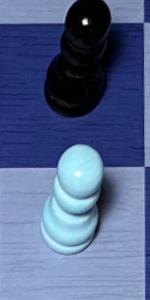
Label: Pawn_White